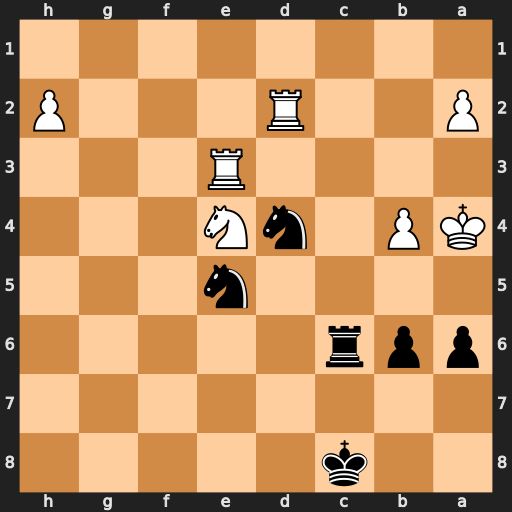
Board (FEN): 2k5/8/ppr5/4n3/KP1nN3/4R3/P2R3P/8
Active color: b
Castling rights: -
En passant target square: -
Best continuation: b5+ Ka3 Nc4#